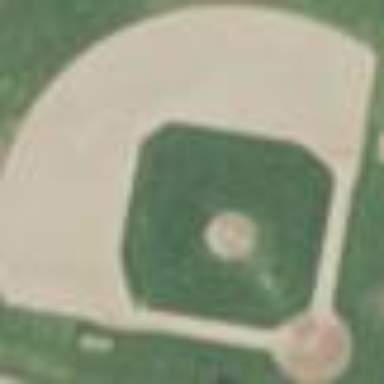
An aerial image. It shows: Baseball pitch for leisure and sports activities.